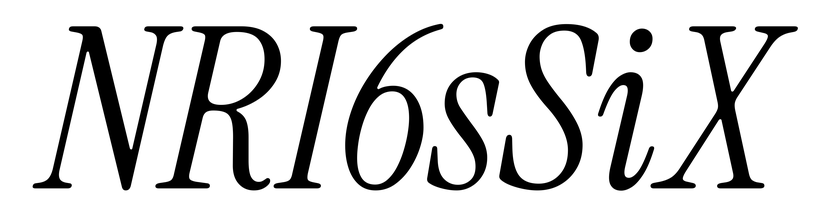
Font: InstrumentSerif-Italic